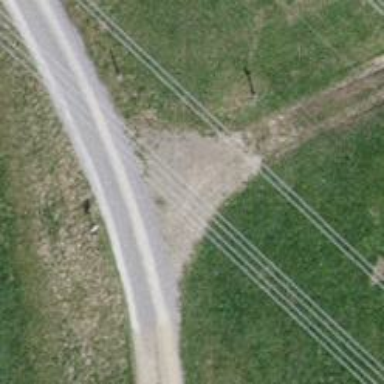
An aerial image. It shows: Track with grade 3 surface.